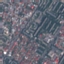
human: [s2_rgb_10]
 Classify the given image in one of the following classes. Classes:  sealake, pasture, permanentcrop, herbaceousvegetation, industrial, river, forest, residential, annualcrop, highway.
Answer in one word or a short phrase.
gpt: Residential